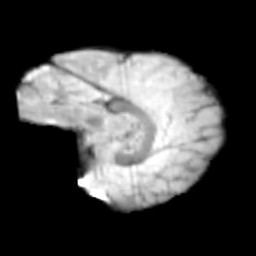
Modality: T2w
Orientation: sagittal
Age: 11
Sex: female
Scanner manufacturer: siemens
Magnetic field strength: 3 T
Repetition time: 3.8 s
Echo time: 0.07 s